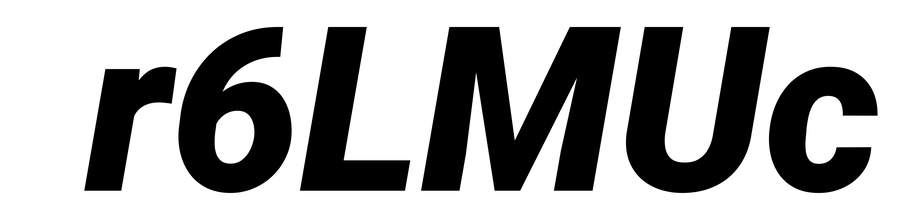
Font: Roboto-Italic_Black_Italic